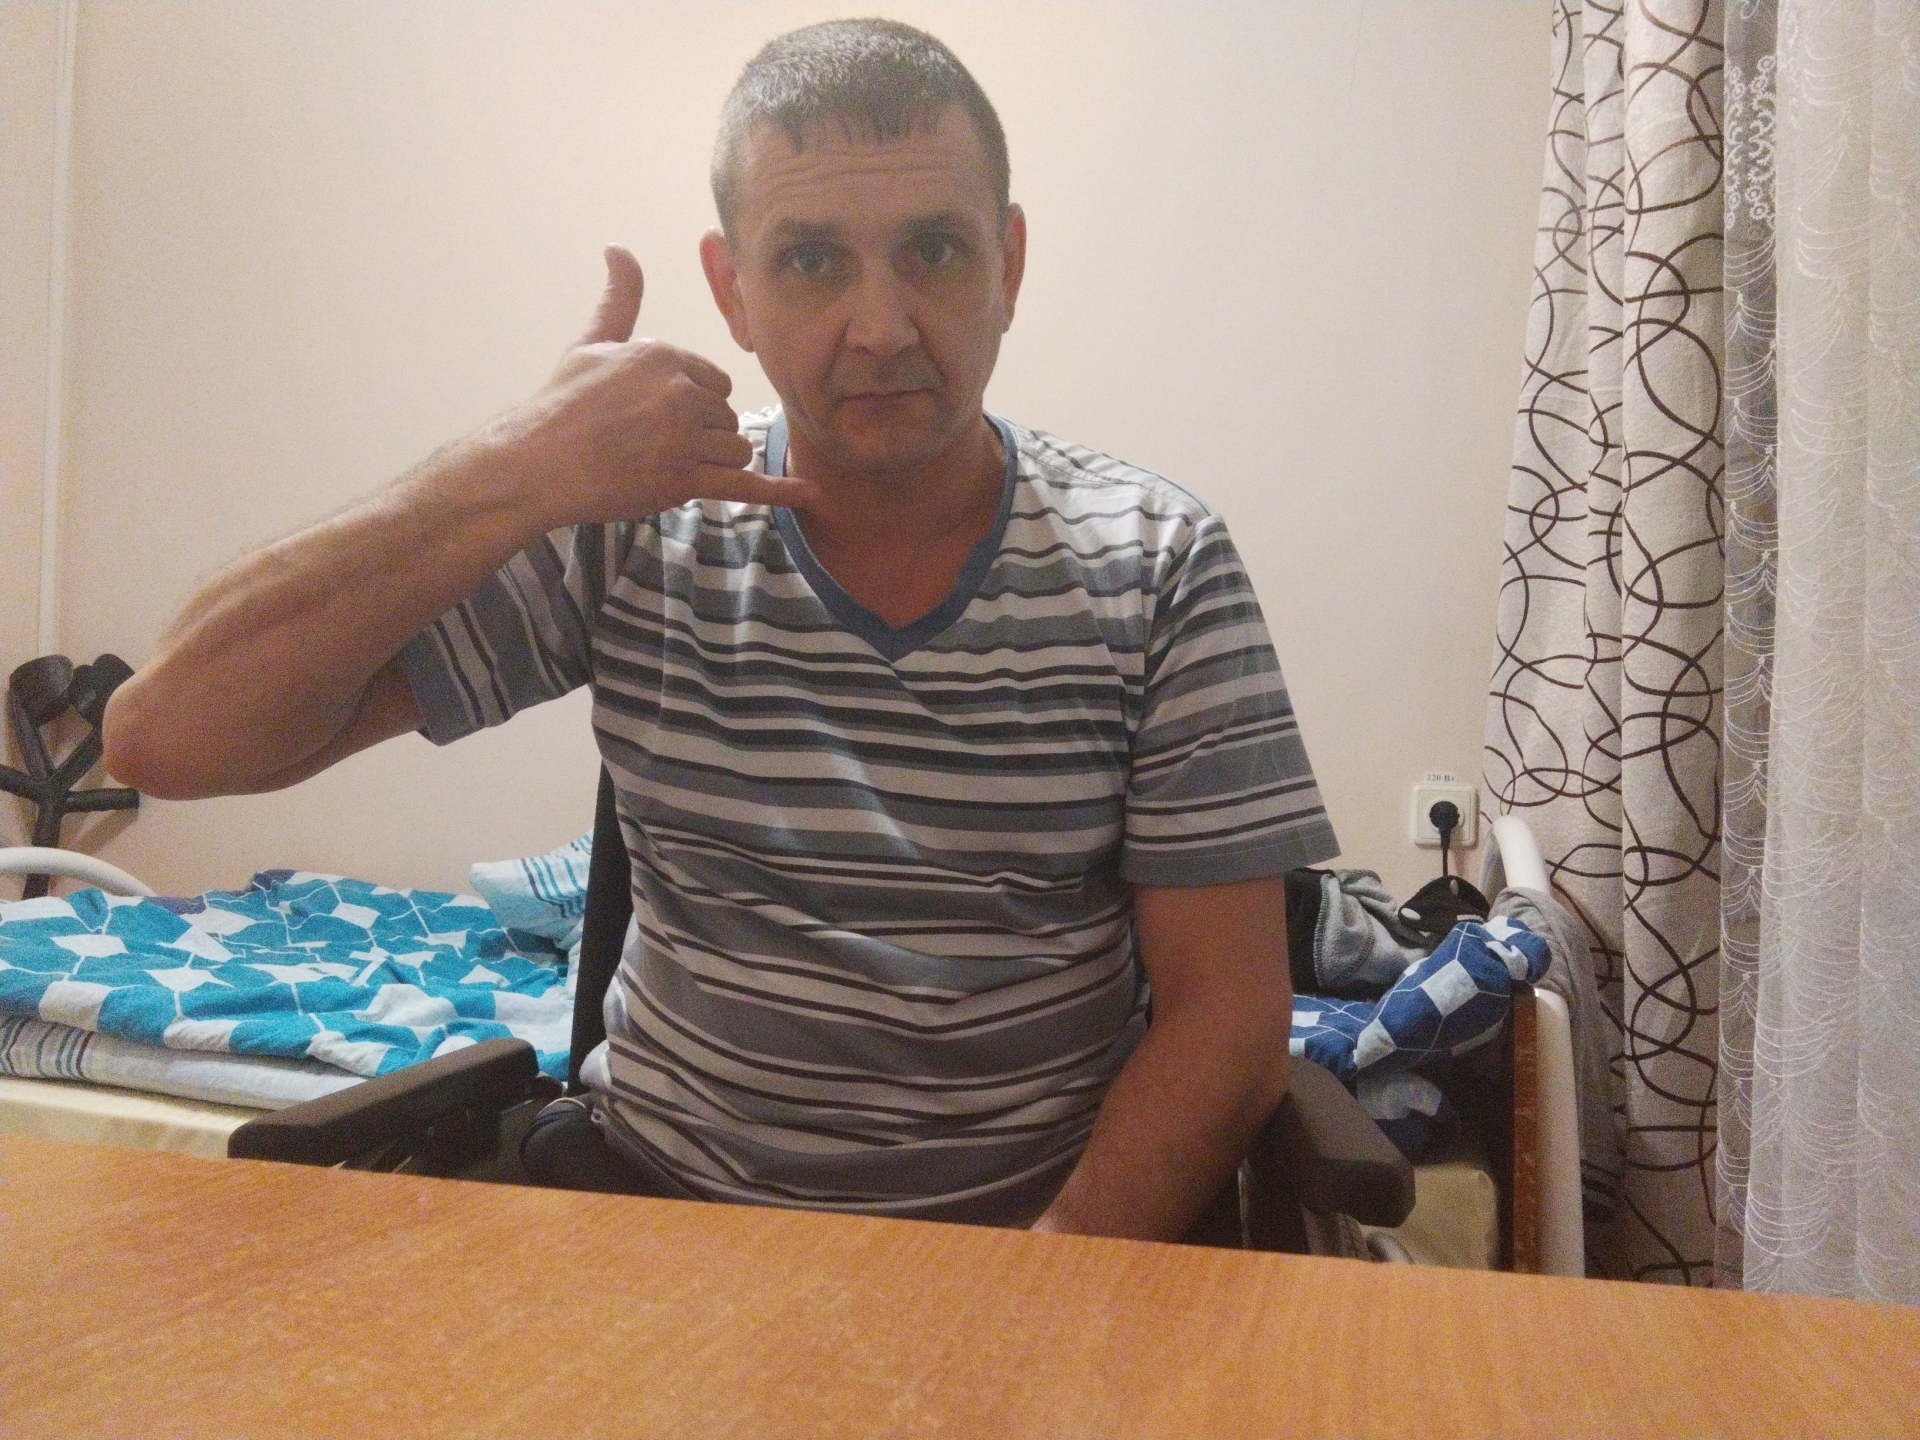
Label: noise